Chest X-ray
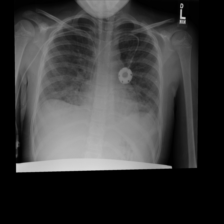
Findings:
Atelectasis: negative
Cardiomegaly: negative
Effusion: positive
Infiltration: positive
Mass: negative
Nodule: negative
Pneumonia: negative
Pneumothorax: negative
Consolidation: negative
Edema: negative
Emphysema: negative
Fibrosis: negative
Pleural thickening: negative
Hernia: negative